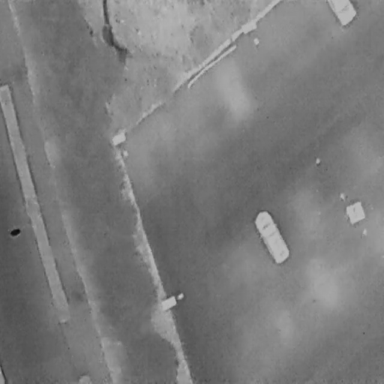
There are two Cars in the infrared image.